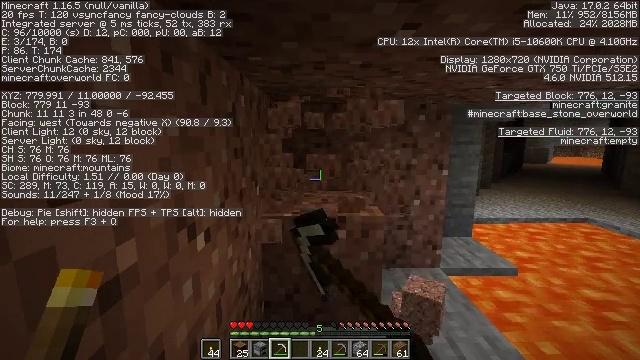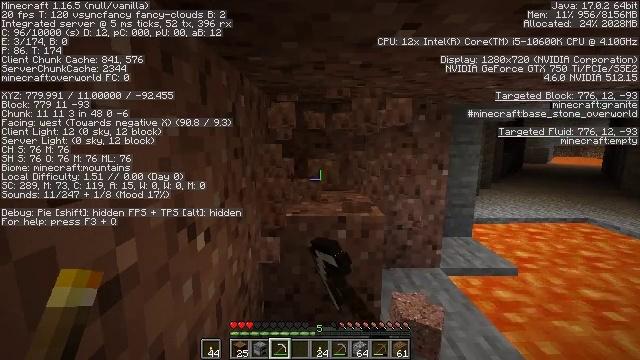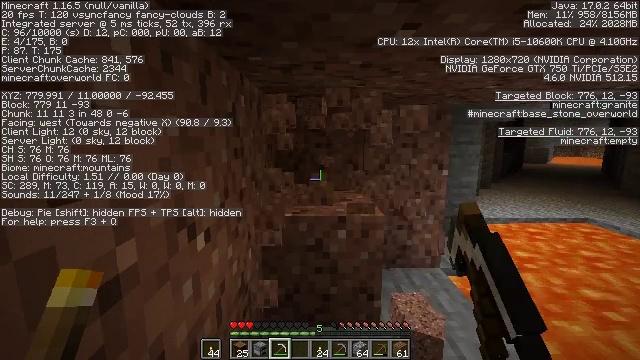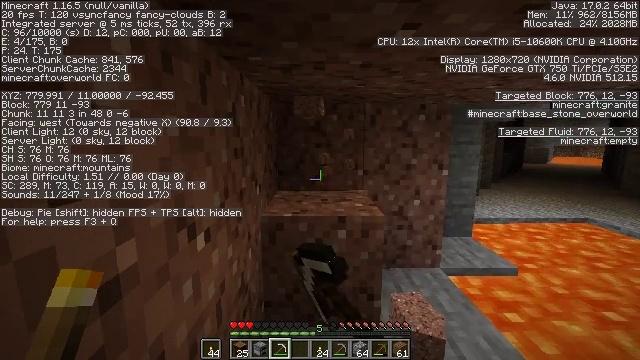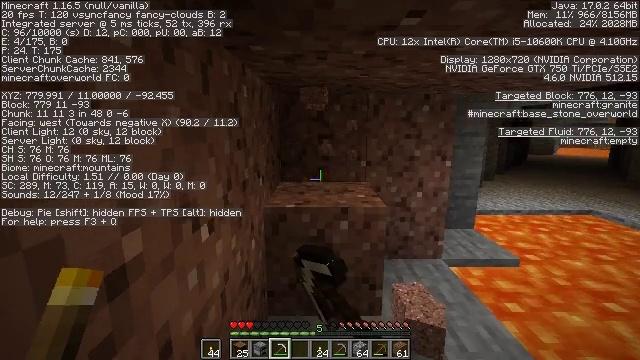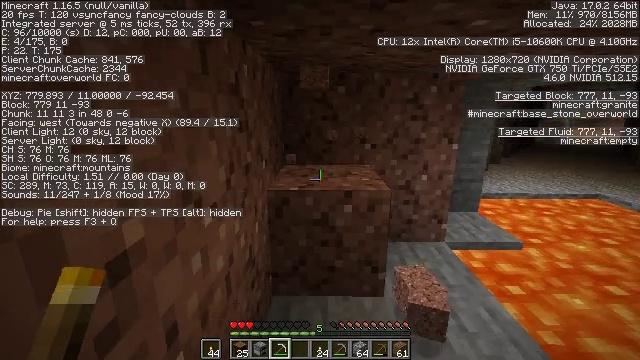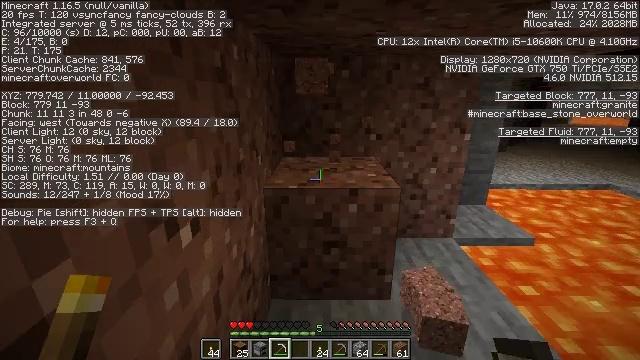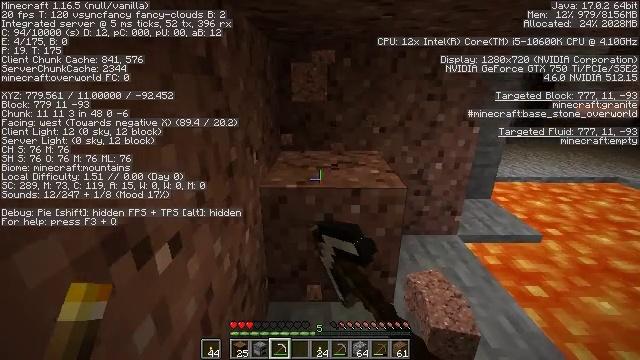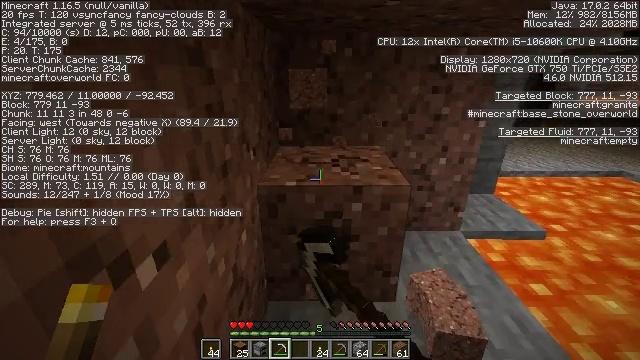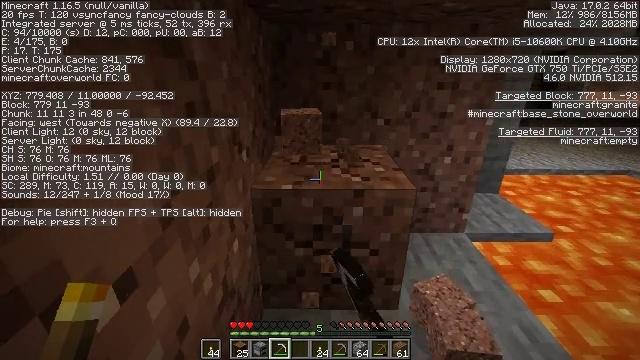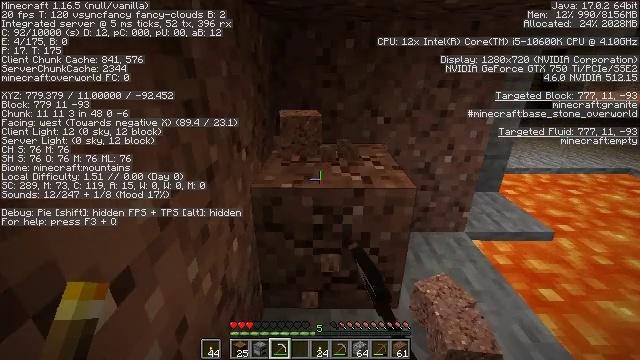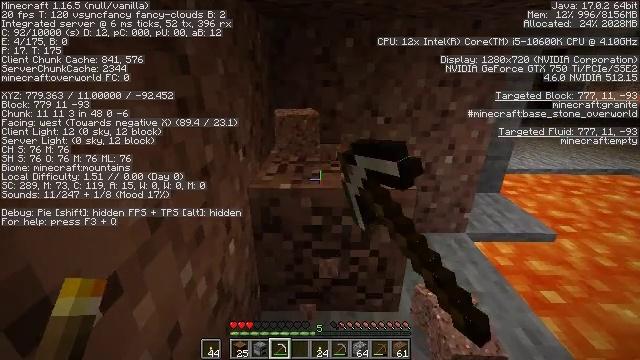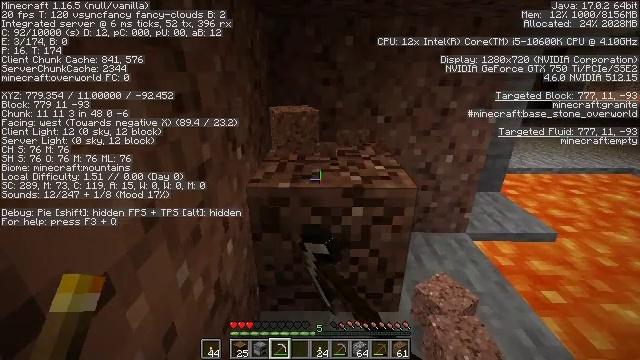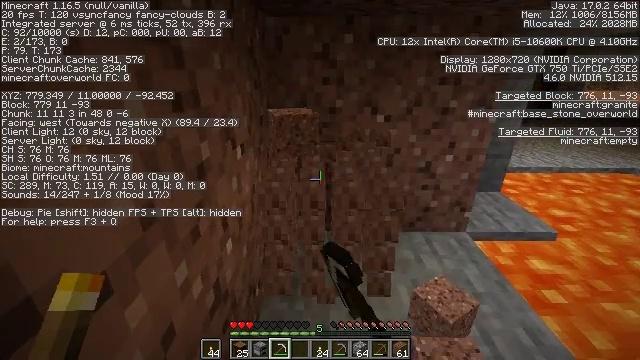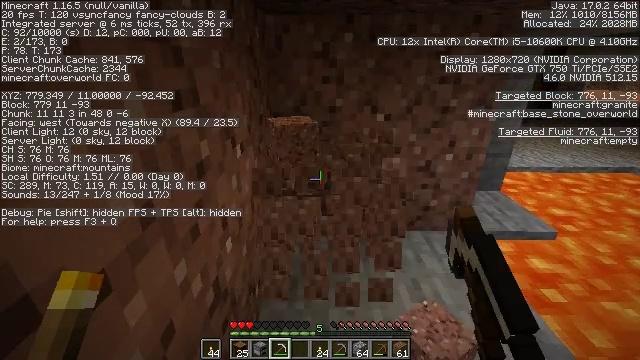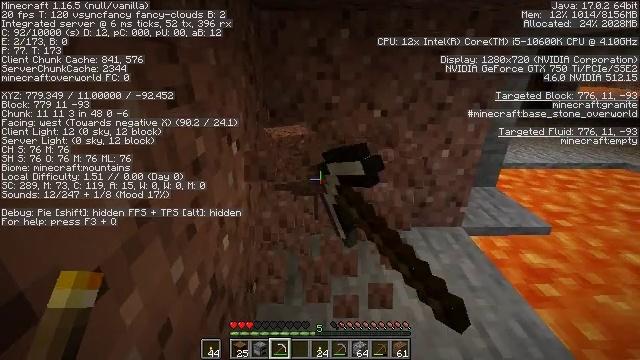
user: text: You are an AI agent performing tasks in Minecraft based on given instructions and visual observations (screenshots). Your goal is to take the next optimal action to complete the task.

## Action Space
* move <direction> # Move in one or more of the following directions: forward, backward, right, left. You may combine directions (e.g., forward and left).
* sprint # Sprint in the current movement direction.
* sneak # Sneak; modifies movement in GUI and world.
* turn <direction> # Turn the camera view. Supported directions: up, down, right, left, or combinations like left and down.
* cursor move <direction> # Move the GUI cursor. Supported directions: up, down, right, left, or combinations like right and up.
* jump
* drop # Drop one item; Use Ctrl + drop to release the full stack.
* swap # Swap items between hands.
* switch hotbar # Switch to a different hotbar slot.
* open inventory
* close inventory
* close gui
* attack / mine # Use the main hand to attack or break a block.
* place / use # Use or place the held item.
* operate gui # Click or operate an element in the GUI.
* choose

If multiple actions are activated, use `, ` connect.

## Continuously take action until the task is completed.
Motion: motion action
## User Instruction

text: Attack the ground to harvest granite.
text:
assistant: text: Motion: attack / mine
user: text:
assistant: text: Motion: attack / mine
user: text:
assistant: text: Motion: attack / mine
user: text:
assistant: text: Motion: turn down, attack / mine
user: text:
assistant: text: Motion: move forward, turn down, attack / mine
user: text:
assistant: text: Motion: move forward, turn down, attack / mine
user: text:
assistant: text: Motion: move forward, turn down, attack / mine
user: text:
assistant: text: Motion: turn down, attack / mine
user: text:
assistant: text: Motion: attack / mine
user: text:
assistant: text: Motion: attack / mine
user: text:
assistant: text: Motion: attack / mine
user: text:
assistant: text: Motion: attack / mine
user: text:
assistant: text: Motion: attack / mine
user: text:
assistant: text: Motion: attack / mine
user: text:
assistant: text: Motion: attack / mine
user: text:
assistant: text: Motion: turn right, attack / mine
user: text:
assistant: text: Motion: turn right, attack / mine
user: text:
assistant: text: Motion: turn right, attack / mine
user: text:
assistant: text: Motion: turn right, attack / mine
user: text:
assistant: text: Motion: turn right, attack / mine
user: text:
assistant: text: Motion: attack / mine
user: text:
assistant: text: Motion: attack / mine
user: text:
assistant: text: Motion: attack / mine
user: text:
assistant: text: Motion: attack / mine
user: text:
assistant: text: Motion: attack / mine
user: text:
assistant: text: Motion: attack / mine
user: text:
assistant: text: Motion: attack / mine
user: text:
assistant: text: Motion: attack / mine
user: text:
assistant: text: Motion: attack / mine
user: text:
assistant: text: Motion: attack / mine